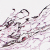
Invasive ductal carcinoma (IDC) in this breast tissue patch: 0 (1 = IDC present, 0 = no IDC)